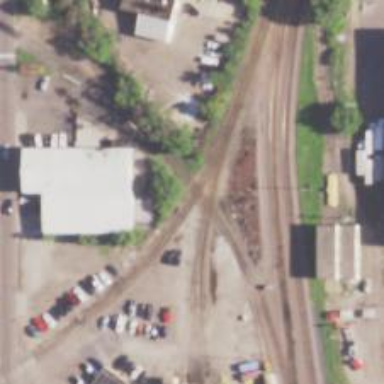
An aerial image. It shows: Railway crossing.